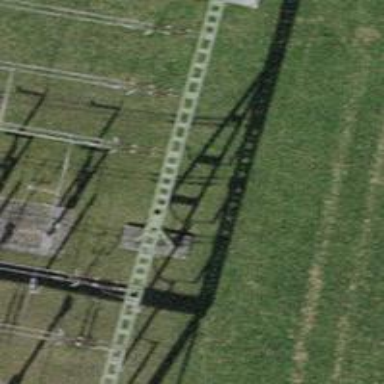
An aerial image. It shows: Insulator used in power equipment.